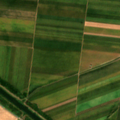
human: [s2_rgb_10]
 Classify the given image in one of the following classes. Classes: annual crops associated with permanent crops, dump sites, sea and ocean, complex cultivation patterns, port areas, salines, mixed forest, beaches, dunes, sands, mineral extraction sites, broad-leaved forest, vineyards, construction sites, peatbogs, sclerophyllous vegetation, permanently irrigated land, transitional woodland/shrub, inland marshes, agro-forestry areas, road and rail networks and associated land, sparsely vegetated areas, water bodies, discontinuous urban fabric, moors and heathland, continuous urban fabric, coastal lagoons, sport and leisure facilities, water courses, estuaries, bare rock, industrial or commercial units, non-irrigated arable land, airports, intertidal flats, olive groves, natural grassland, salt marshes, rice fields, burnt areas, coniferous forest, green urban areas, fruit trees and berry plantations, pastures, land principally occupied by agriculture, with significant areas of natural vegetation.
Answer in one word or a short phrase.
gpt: non-irrigated arable land, water courses